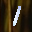
Label: 1